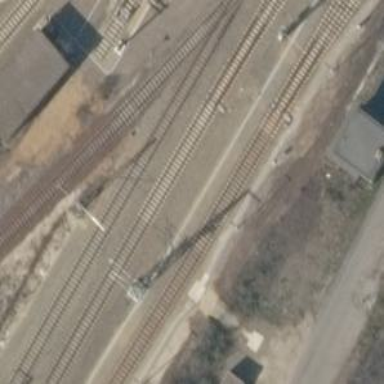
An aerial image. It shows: Railway milestone.